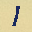
Label: 1